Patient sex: M
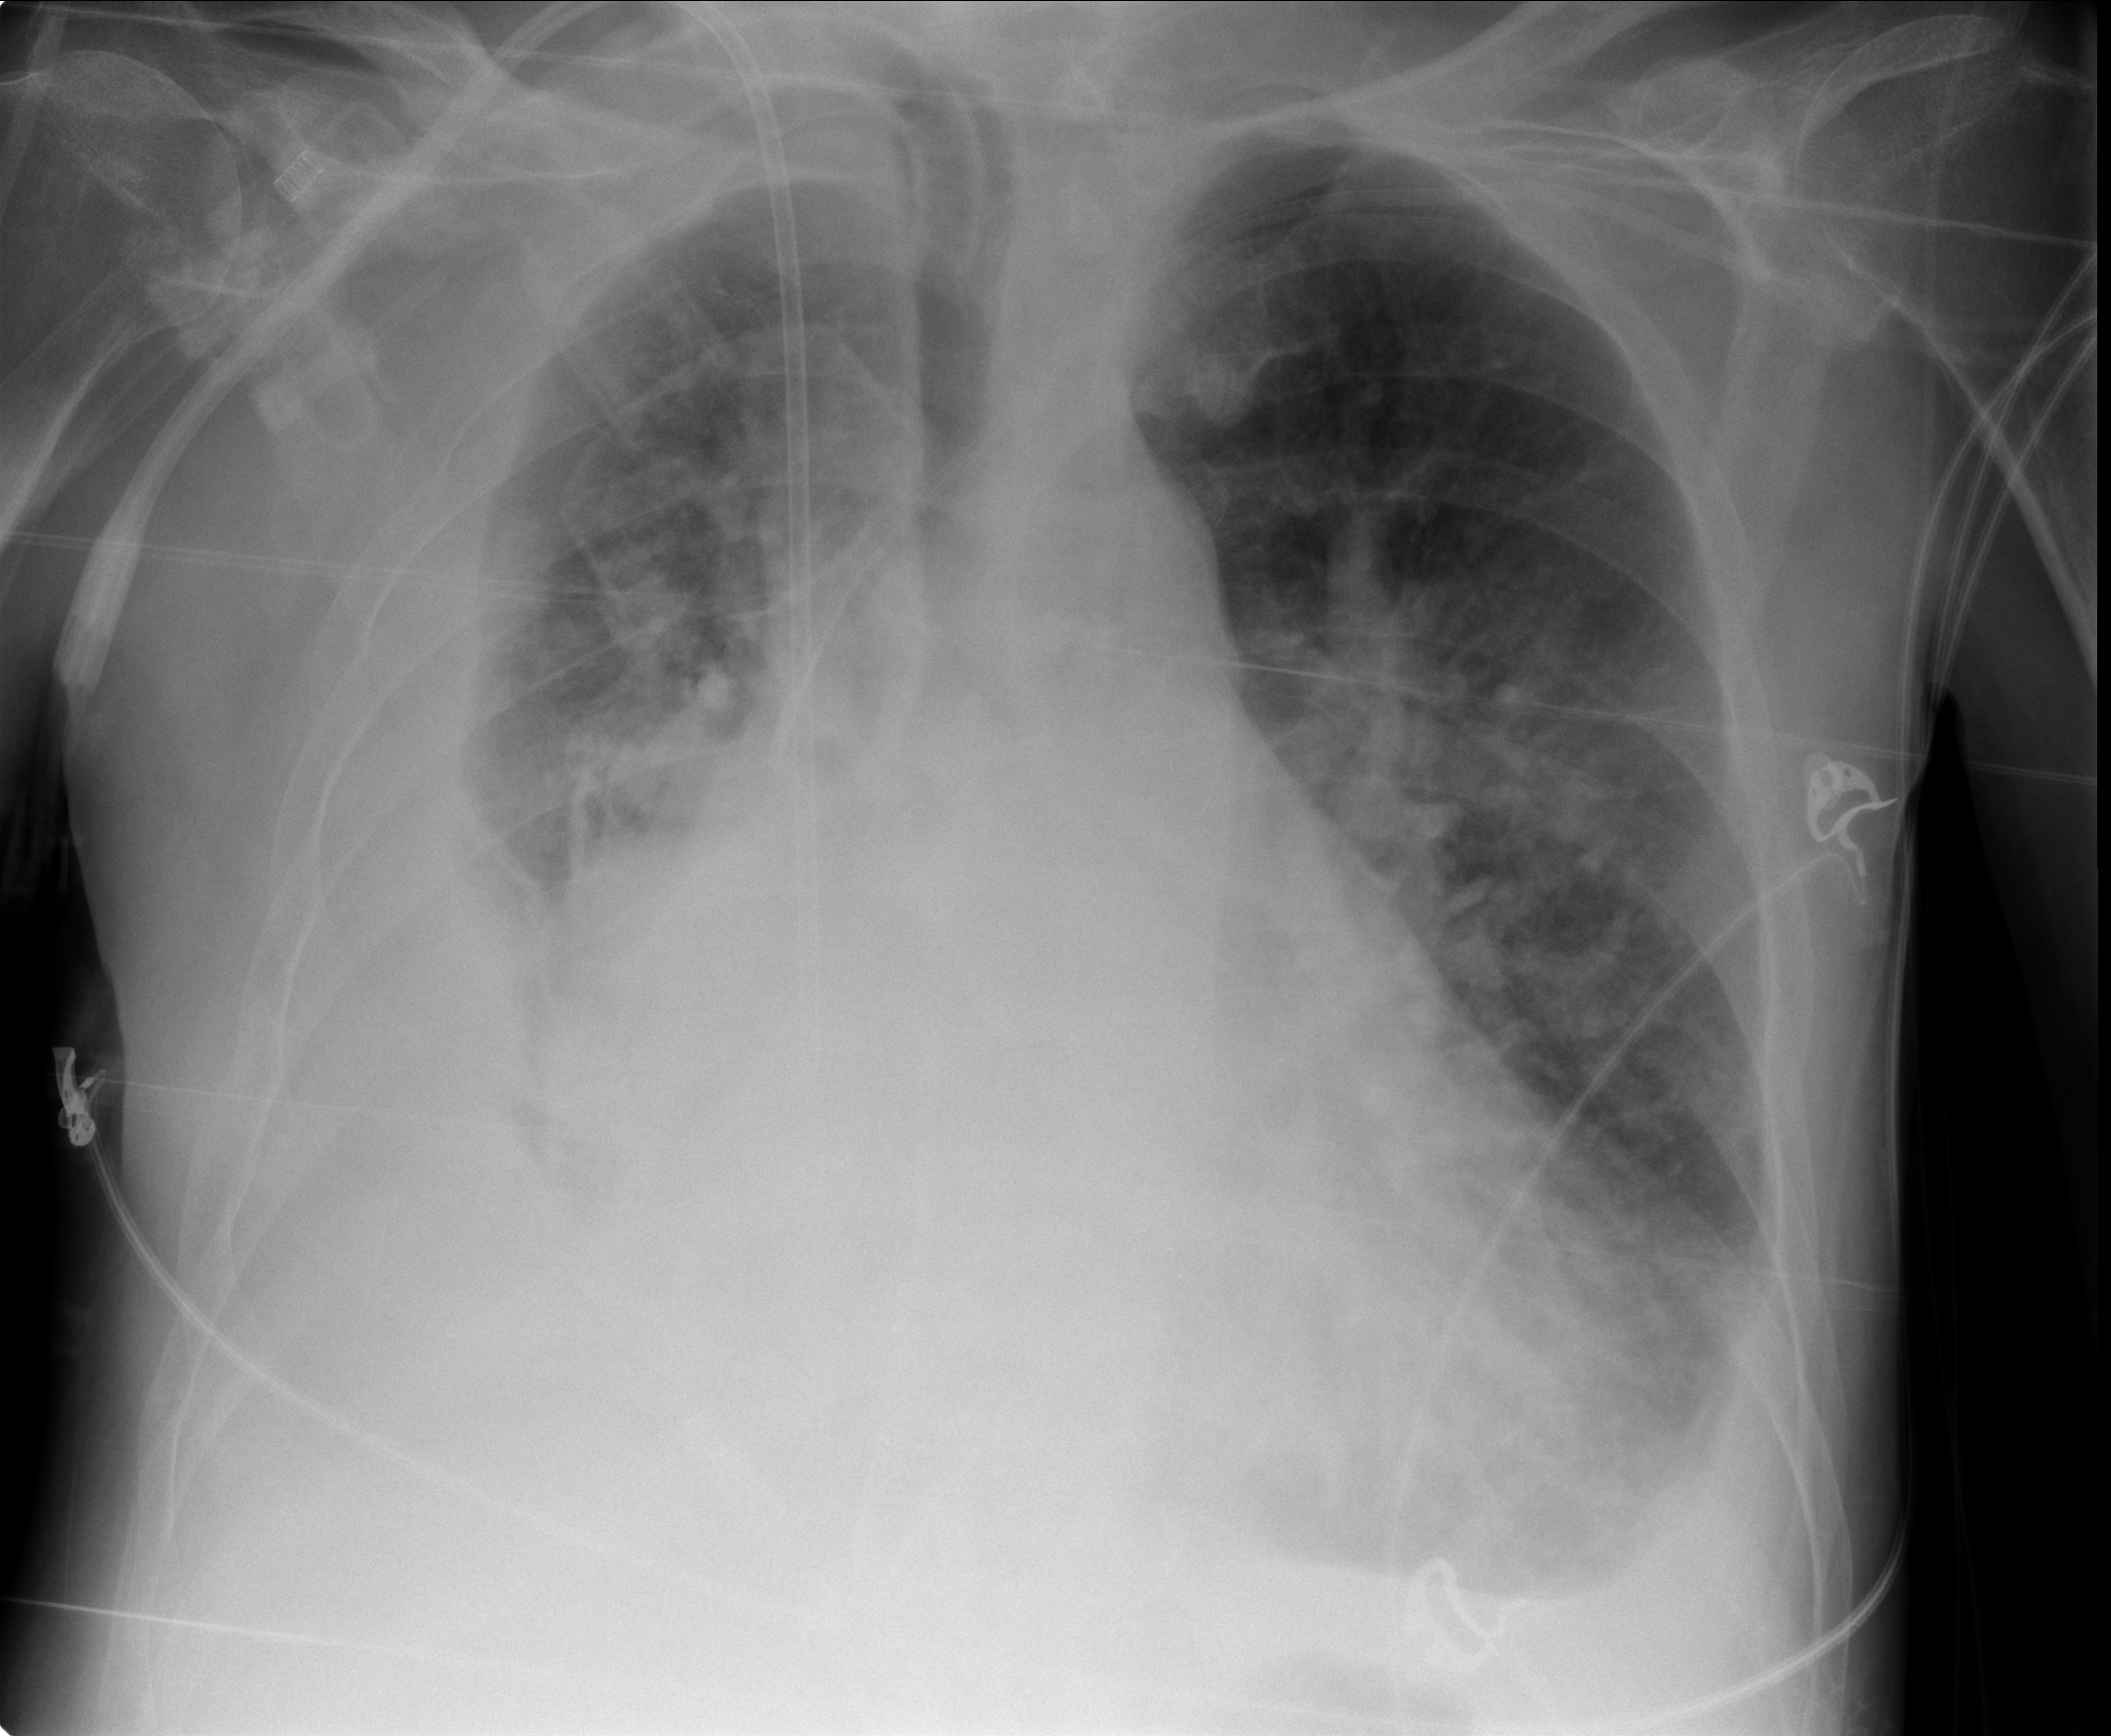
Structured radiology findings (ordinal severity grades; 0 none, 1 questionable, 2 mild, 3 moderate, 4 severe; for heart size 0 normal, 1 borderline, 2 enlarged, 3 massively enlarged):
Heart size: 2
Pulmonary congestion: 3
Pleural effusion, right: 3
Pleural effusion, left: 2
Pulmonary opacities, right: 3
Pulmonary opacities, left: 2
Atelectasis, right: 3
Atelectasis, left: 2